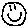
Label: smiley face